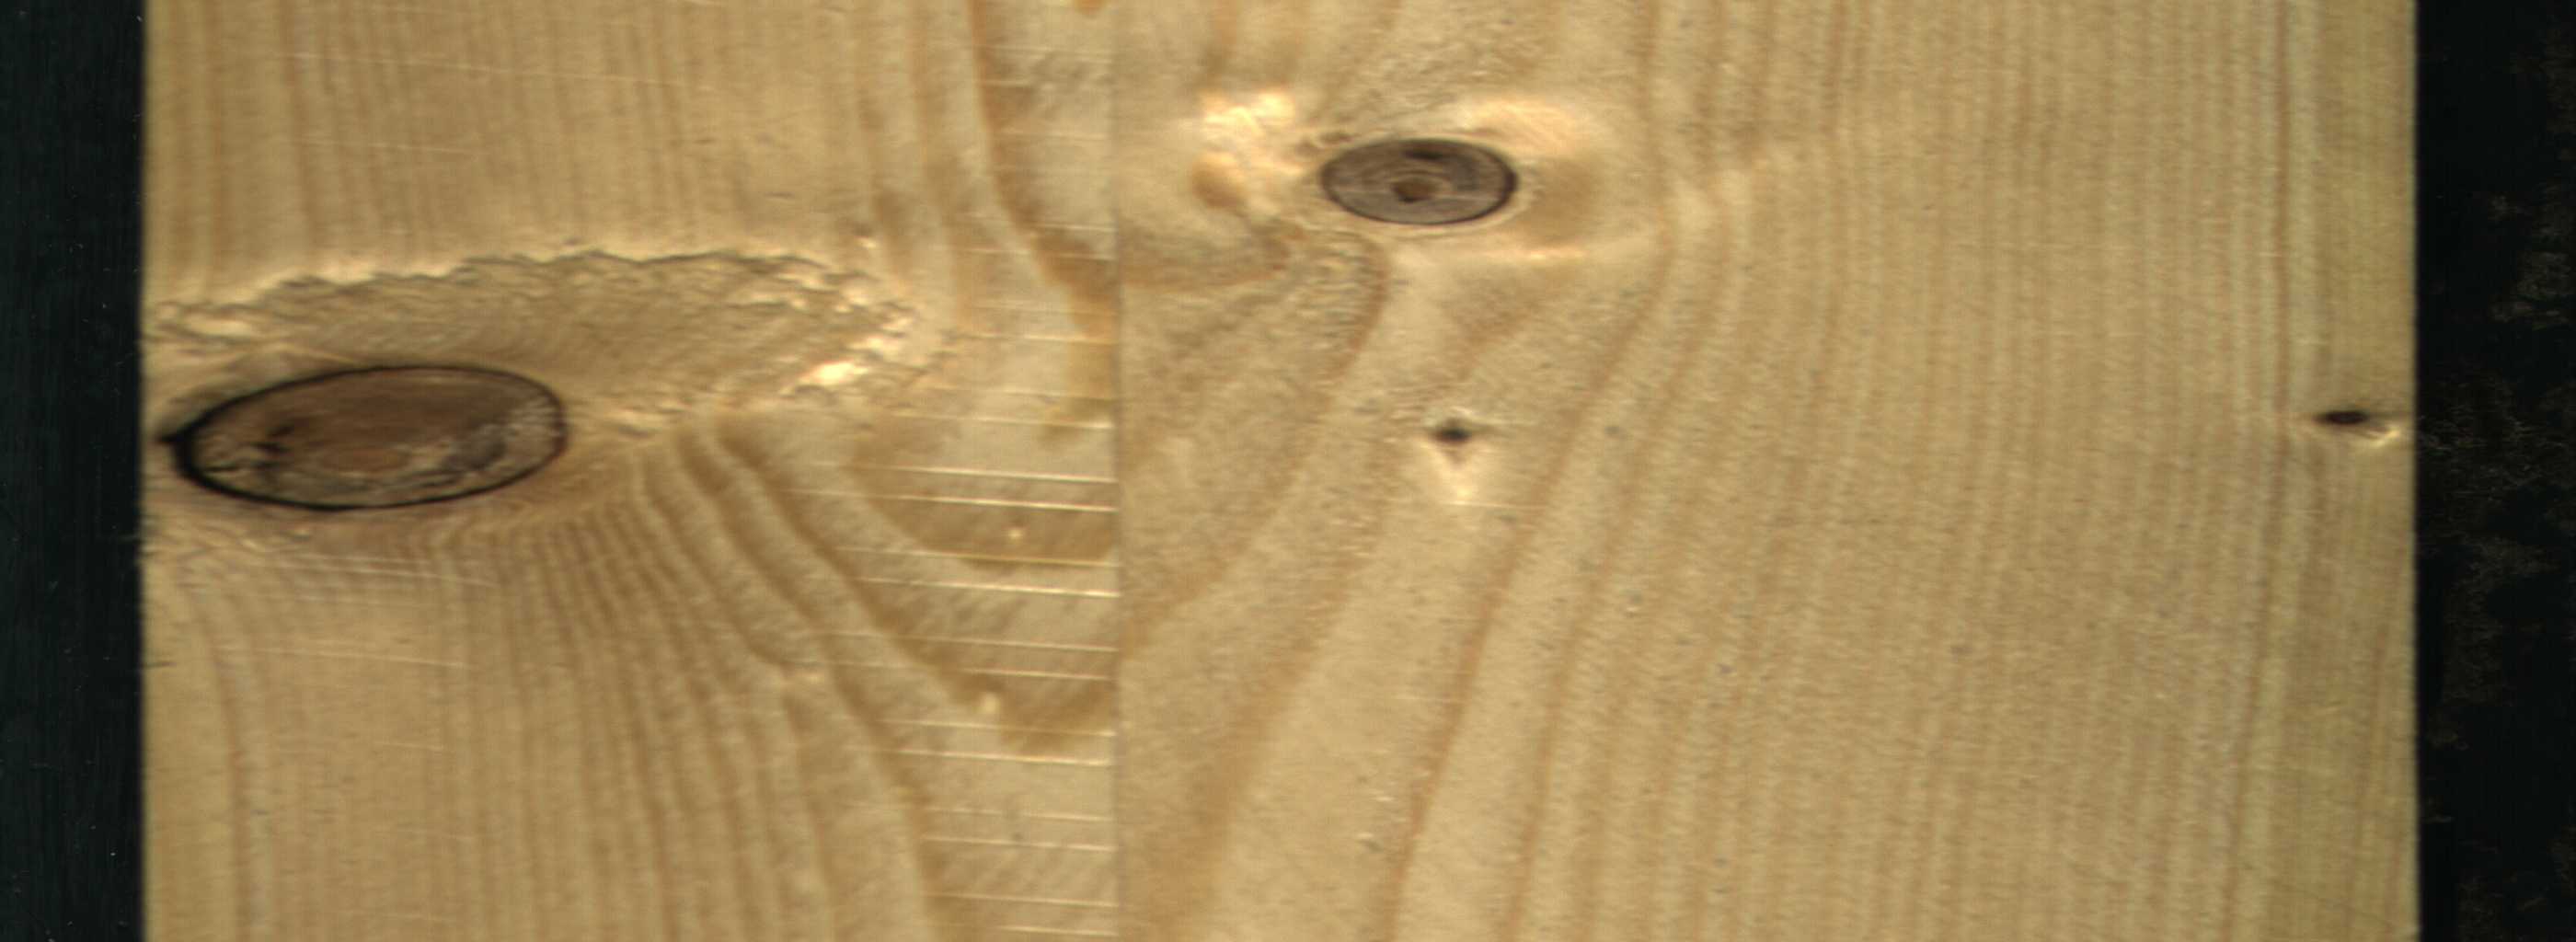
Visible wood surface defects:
Dead_Knot
Dead_Knot
Dead_Knot
Dead_Knot